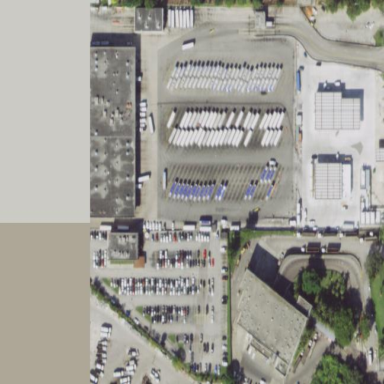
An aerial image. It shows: Industrial area featuring warehouse.